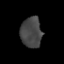
Tissue: prostate
Cell type: Myeloid cells
Senescence score: 0.7804
Nuclear area (px): 629
Mean DAPI intensity: 69.722